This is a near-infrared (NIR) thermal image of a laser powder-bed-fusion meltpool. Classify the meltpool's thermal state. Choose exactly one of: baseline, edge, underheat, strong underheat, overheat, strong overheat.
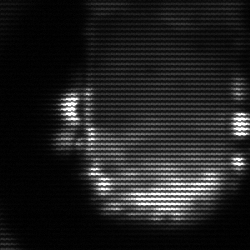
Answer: baseline